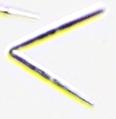
Label: Thalassionema